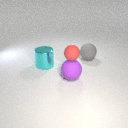
large purple rubber sphere in front of large gray rubber sphere